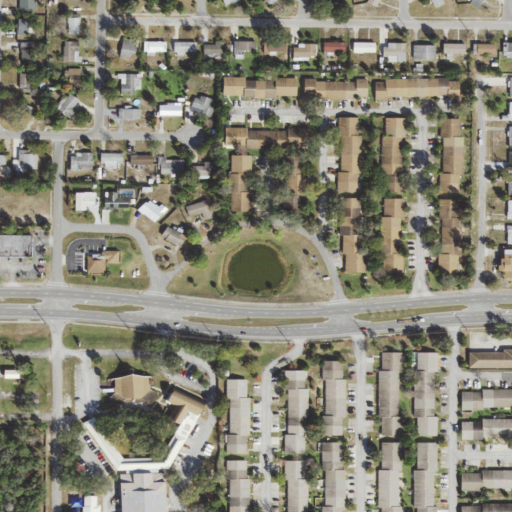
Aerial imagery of depression(s) in Florida named Blue Hole containing medium intensity development, low intensity development, high intensity development, open development, evergreen forest, and pasture